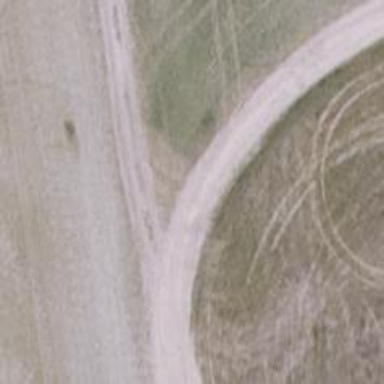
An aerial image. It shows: Sandy track with grade3 tracktype.